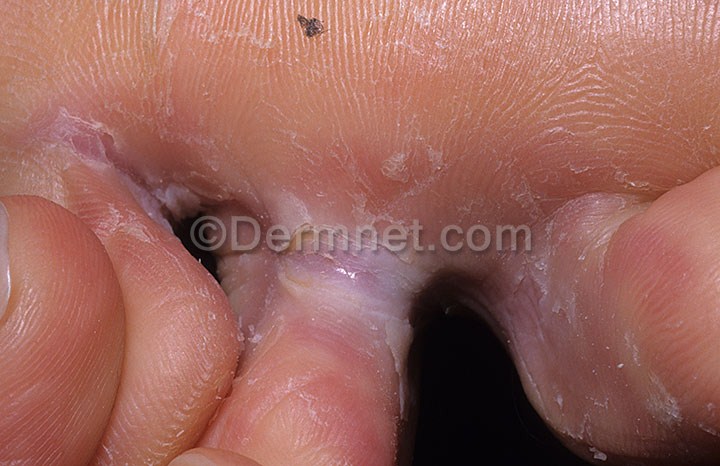
Disease: Tinea Ringworm Candidiasis and other Fungal Infections